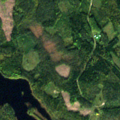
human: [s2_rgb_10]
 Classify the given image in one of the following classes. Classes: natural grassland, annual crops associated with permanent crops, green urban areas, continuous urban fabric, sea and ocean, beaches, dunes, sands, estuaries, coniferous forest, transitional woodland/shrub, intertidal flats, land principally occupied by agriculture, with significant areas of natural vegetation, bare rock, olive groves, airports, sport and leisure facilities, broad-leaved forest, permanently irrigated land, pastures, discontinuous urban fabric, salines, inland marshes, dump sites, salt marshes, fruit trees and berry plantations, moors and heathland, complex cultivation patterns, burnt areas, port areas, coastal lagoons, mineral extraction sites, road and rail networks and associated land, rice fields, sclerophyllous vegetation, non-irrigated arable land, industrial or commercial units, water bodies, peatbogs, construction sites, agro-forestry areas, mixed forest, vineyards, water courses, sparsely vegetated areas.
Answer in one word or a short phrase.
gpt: coniferous forest, mixed forest, transitional woodland/shrub, water bodies